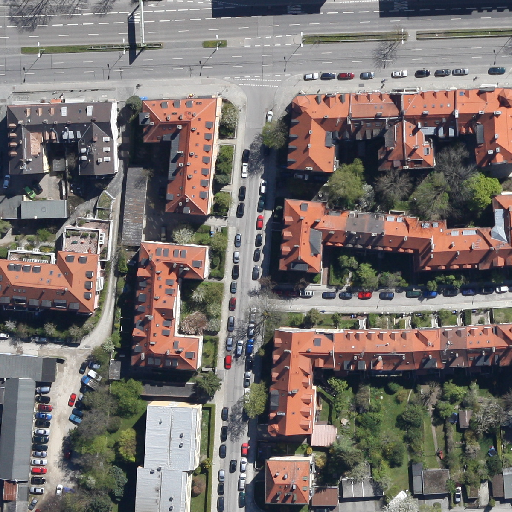
Referring expression: sidewalk